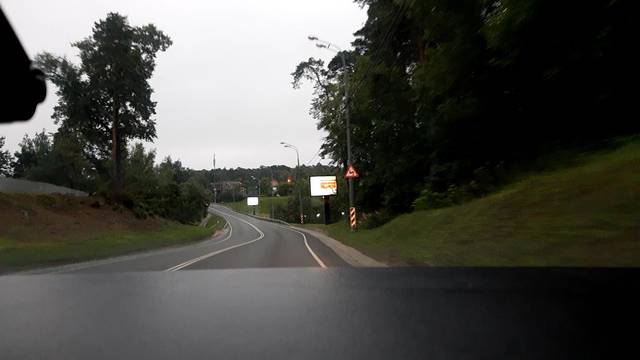
Region: Russia
Coordinates: 55.739, 37.271